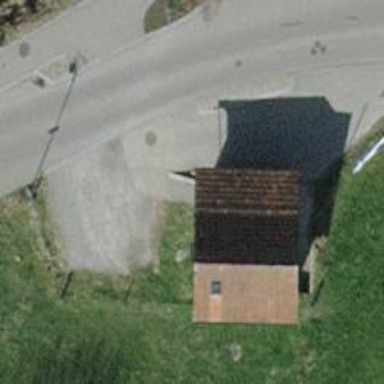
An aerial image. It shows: Convenience shop.